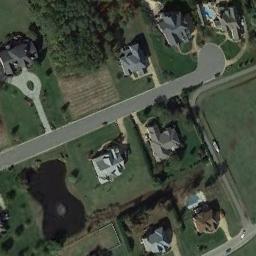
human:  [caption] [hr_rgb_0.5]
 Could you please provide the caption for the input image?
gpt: The sparse medium residential area has some houses on the grass and a lake is also in the medium residential area .

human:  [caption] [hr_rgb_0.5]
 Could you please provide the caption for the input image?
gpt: The medium residential is on the grass next to the road .

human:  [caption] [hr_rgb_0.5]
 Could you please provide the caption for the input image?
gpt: Many buildings are in medium residential area .

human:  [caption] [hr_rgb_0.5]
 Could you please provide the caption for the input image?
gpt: The houses in the mid-sized residential area are all white .

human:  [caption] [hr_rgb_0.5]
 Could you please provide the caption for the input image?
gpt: There are some buildings on green lawns on the medium residential area .